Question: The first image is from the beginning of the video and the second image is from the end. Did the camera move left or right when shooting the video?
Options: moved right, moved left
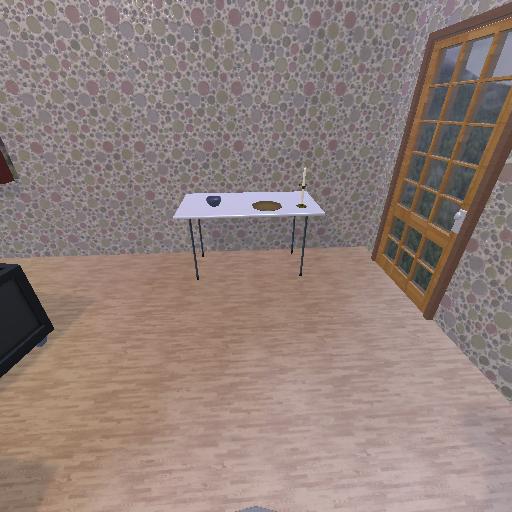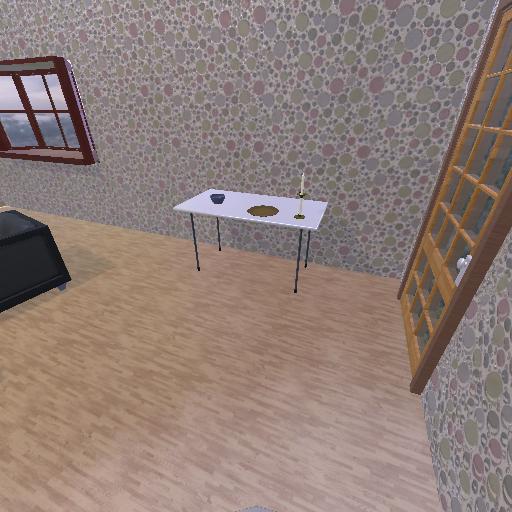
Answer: moved right